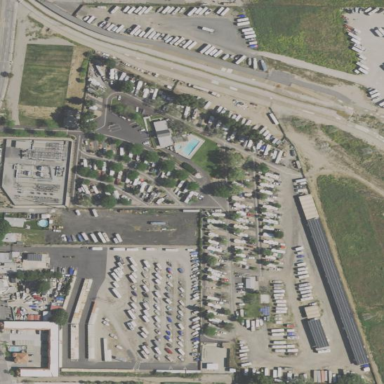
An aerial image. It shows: Caravan site for tourism.